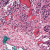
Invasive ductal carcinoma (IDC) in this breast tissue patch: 1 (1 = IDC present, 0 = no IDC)